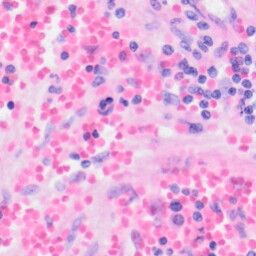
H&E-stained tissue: Kidney